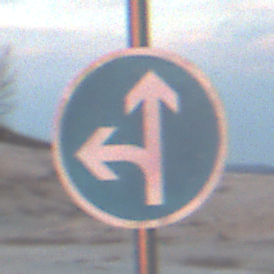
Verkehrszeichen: VorgeschriebeneFahrtrichtungGeradeausOderLinks
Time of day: SunriseSunset
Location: Outdoor (Beach)
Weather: PartlyCloudy
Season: NotSpecified
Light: Natural